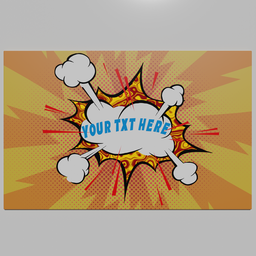
Label: decoration